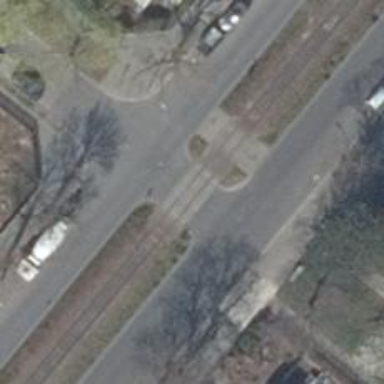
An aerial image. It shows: Railway level crossing.